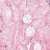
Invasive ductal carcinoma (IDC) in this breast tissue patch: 0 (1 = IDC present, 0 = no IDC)